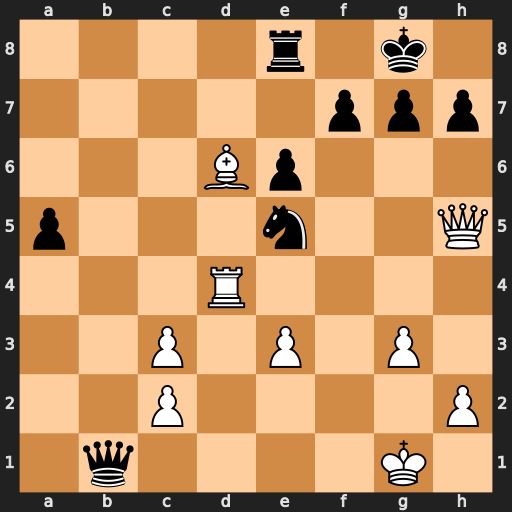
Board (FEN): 4r1k1/5ppp/3Bp3/p3n2Q/3R4/2P1P1P1/2P4P/1q4K1
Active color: w
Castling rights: -
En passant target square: -
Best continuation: Rd1 Qxc2 Bxe5